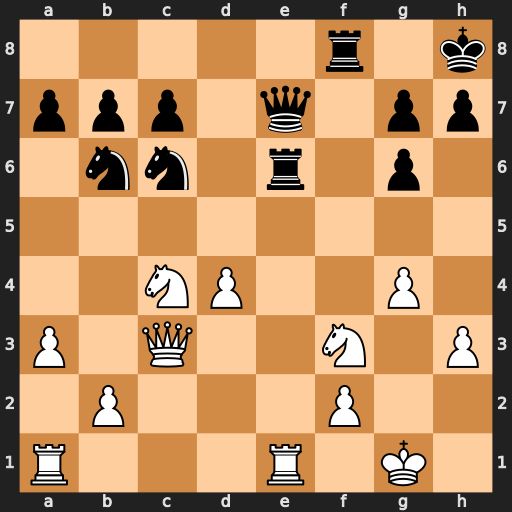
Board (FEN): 5r1k/ppp1q1pp/1nn1r1p1/8/2NP2P1/P1Q2N1P/1P3P2/R3R1K1
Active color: w
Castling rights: -
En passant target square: -
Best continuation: Nxb6 axb6 d5 Rxf3 Rxe6 Rxc3 Rxe7